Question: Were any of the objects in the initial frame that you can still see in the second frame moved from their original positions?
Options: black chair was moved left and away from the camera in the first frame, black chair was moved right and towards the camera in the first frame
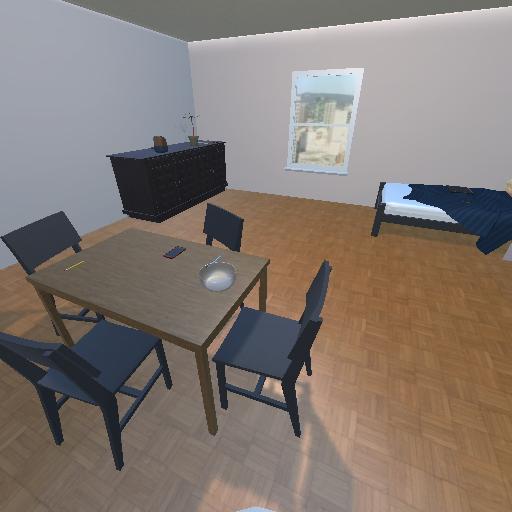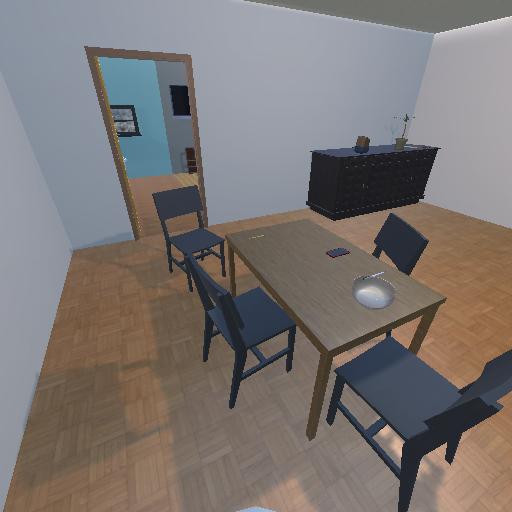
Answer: black chair was moved left and away from the camera in the first frame